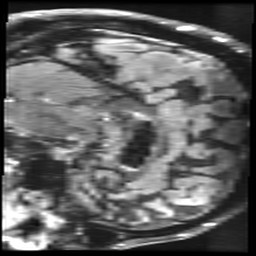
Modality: FLAIR
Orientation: sagittal
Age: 69
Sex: male
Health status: healthy
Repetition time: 12 s
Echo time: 0.09782 s